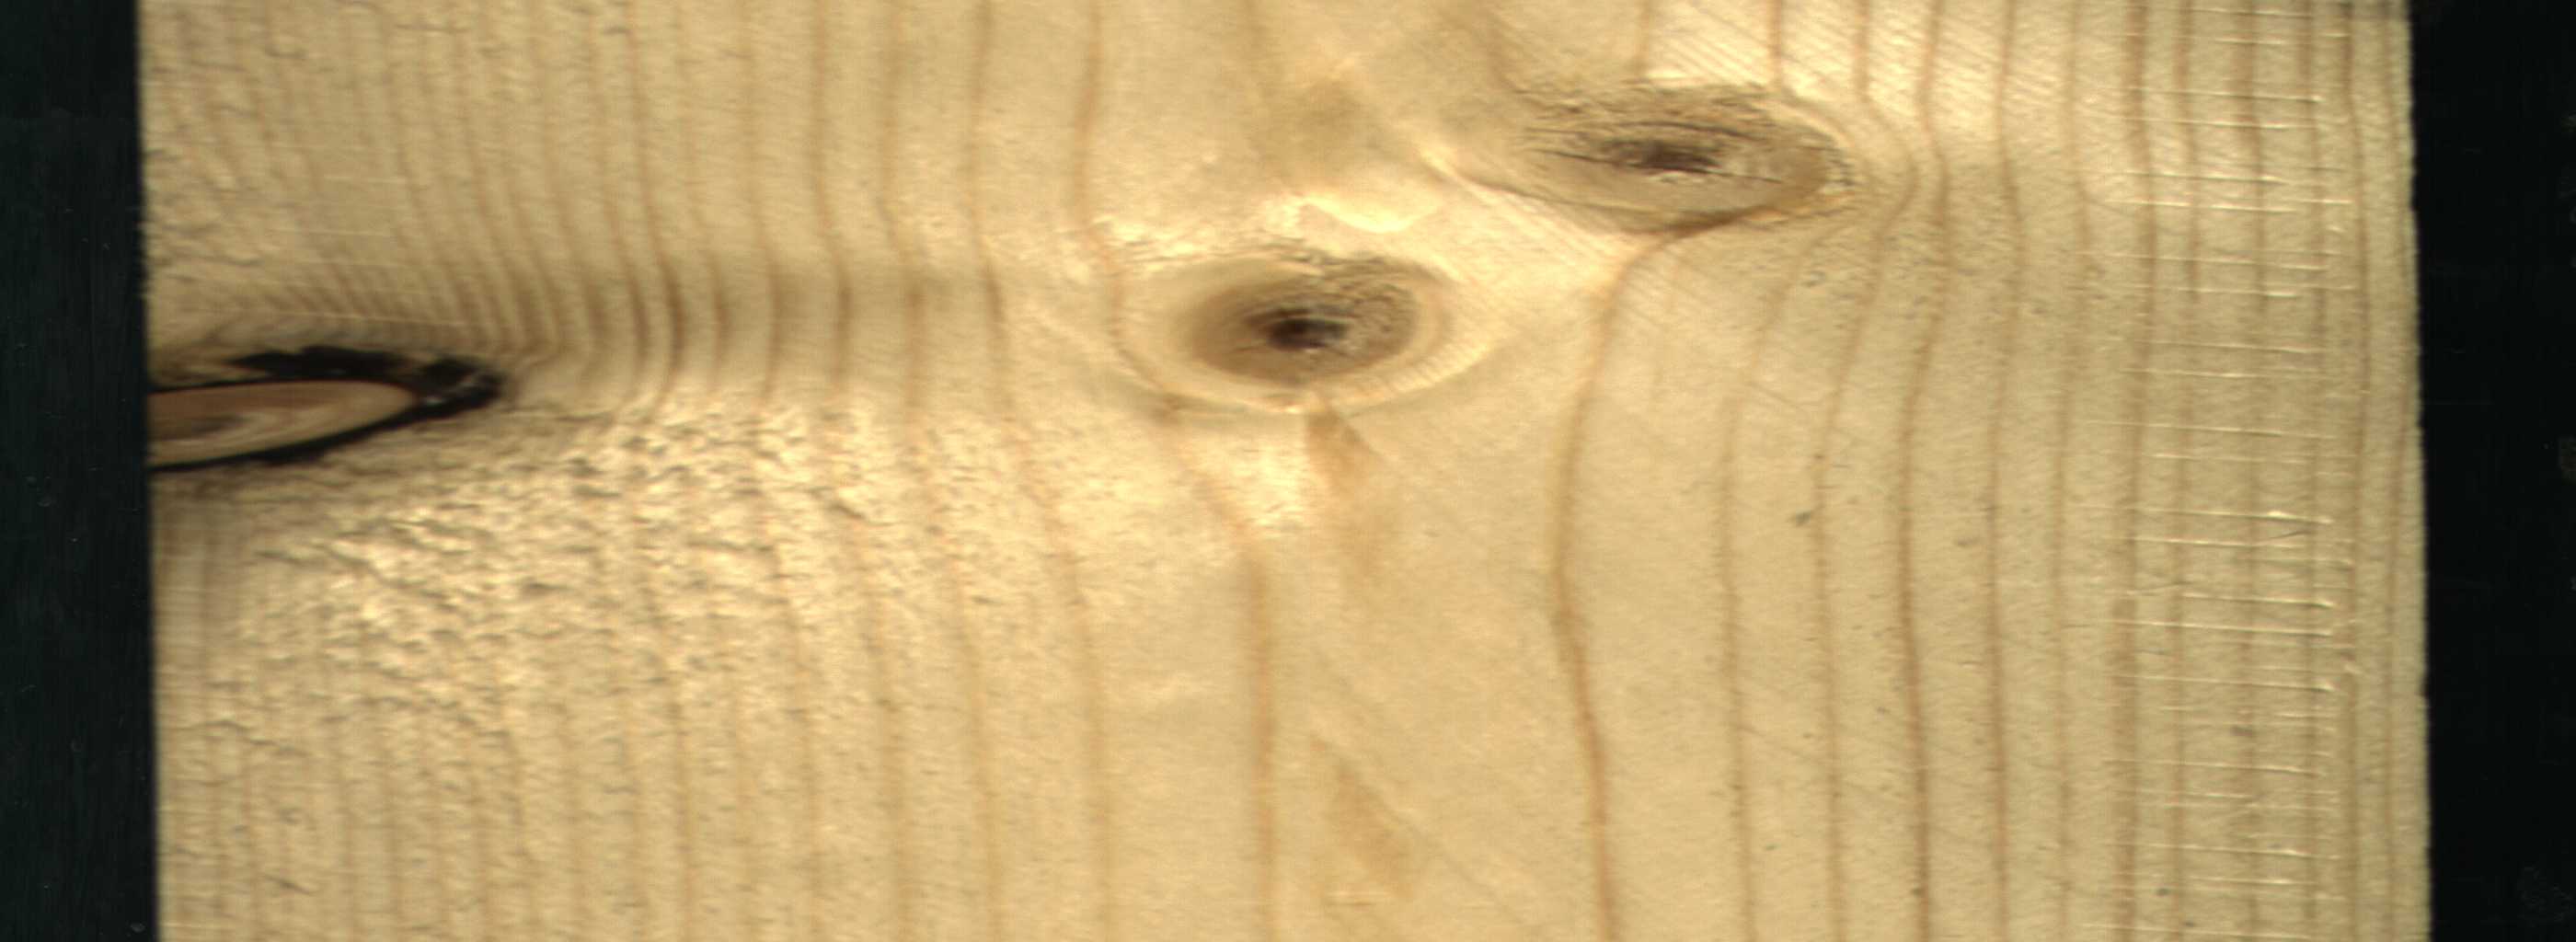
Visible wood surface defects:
knot_with_crack
Dead_Knot
Live_Knot